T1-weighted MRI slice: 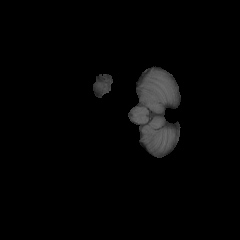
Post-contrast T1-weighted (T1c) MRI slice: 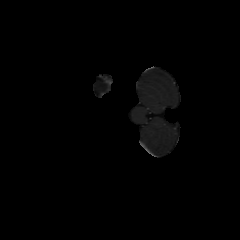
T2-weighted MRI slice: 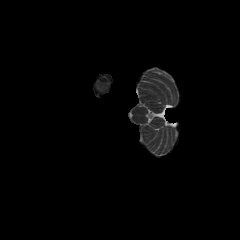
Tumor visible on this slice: no